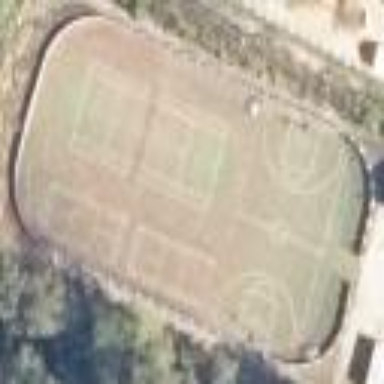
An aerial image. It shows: Multi-sport pitch for leisure activities.